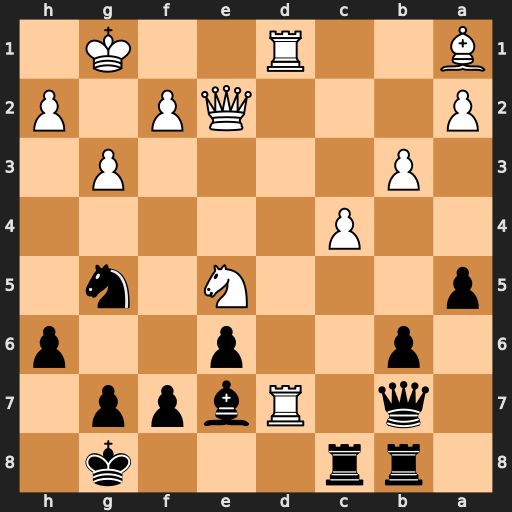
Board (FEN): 1rr3k1/1q1Rbpp1/1p2p2p/p3N1n1/2P5/1P4P1/P3QP1P/B2R2K1
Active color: b
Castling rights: -
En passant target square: -
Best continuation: Nh3+ Kf1 Qh1#